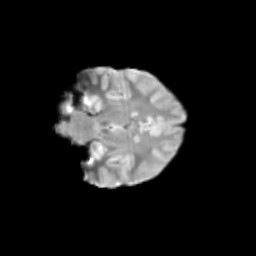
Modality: T2w
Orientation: coronal
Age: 11
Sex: female
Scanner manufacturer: siemens
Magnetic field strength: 3 T
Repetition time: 3.8 s
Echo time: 0.07 s